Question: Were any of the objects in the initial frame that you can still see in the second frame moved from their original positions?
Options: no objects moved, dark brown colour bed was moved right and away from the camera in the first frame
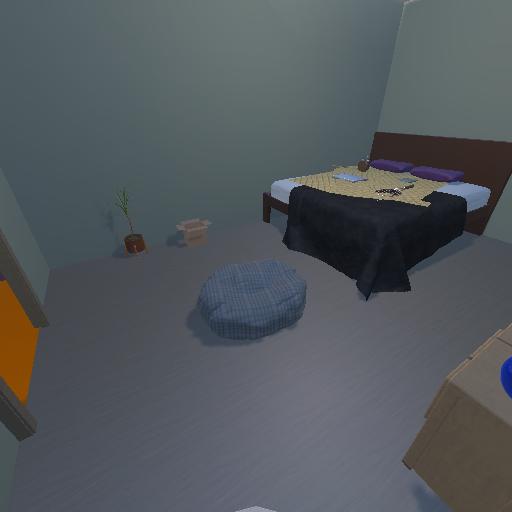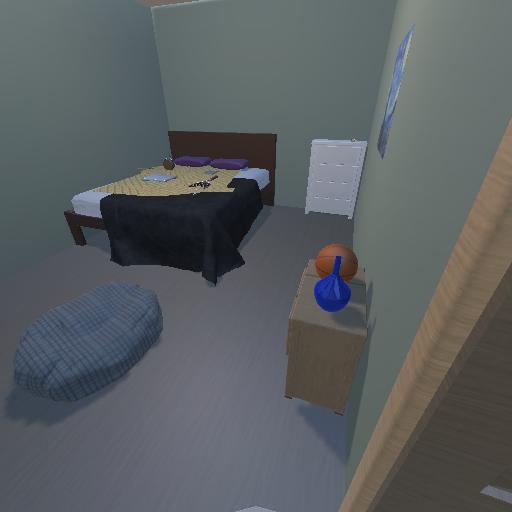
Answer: no objects moved